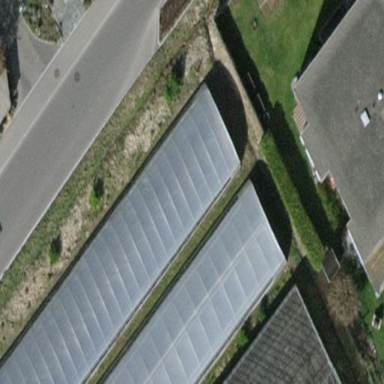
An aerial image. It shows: Greenhouse.